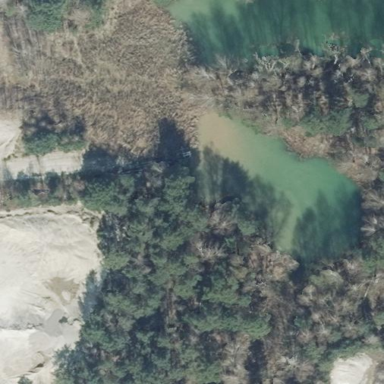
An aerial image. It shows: Pond surrounded by natural water.